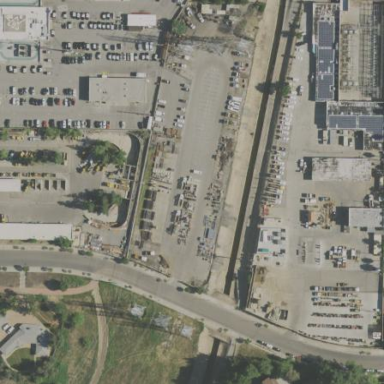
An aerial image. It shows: Industrial depot area.